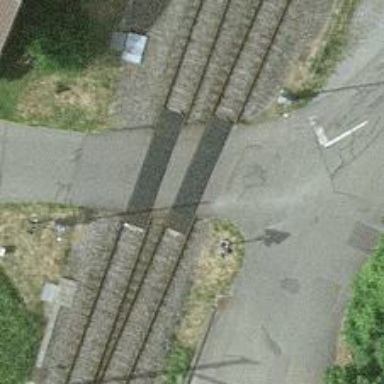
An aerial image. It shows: Railway level crossing.